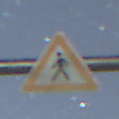
Verkehrszeichen: FussgaengerRechts
Umgebung: Outdoor, Nature
Tageszeit: Night
Wetter: Clear
Licht: Natural
Jahreszeit: NotSpecified
Kontrast: HighContrast